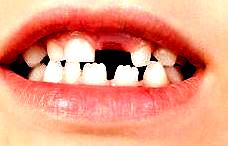
Condition: hypodontia